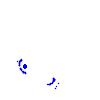
Particle: pion